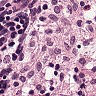
Metastatic tissue present: no